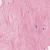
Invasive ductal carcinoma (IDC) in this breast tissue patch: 0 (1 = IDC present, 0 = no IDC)